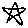
Label: star